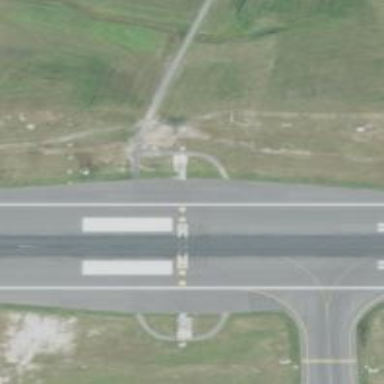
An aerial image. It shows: Arresting gear at the airport.